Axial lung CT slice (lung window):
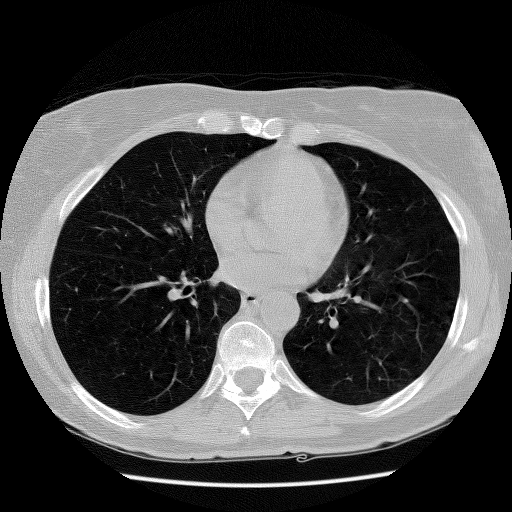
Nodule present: no